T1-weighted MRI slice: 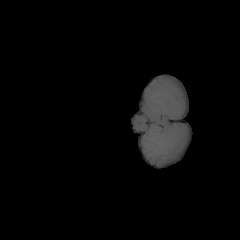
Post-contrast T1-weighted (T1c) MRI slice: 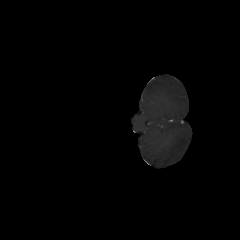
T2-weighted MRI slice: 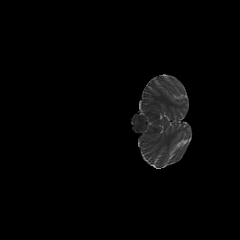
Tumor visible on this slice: no